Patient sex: M
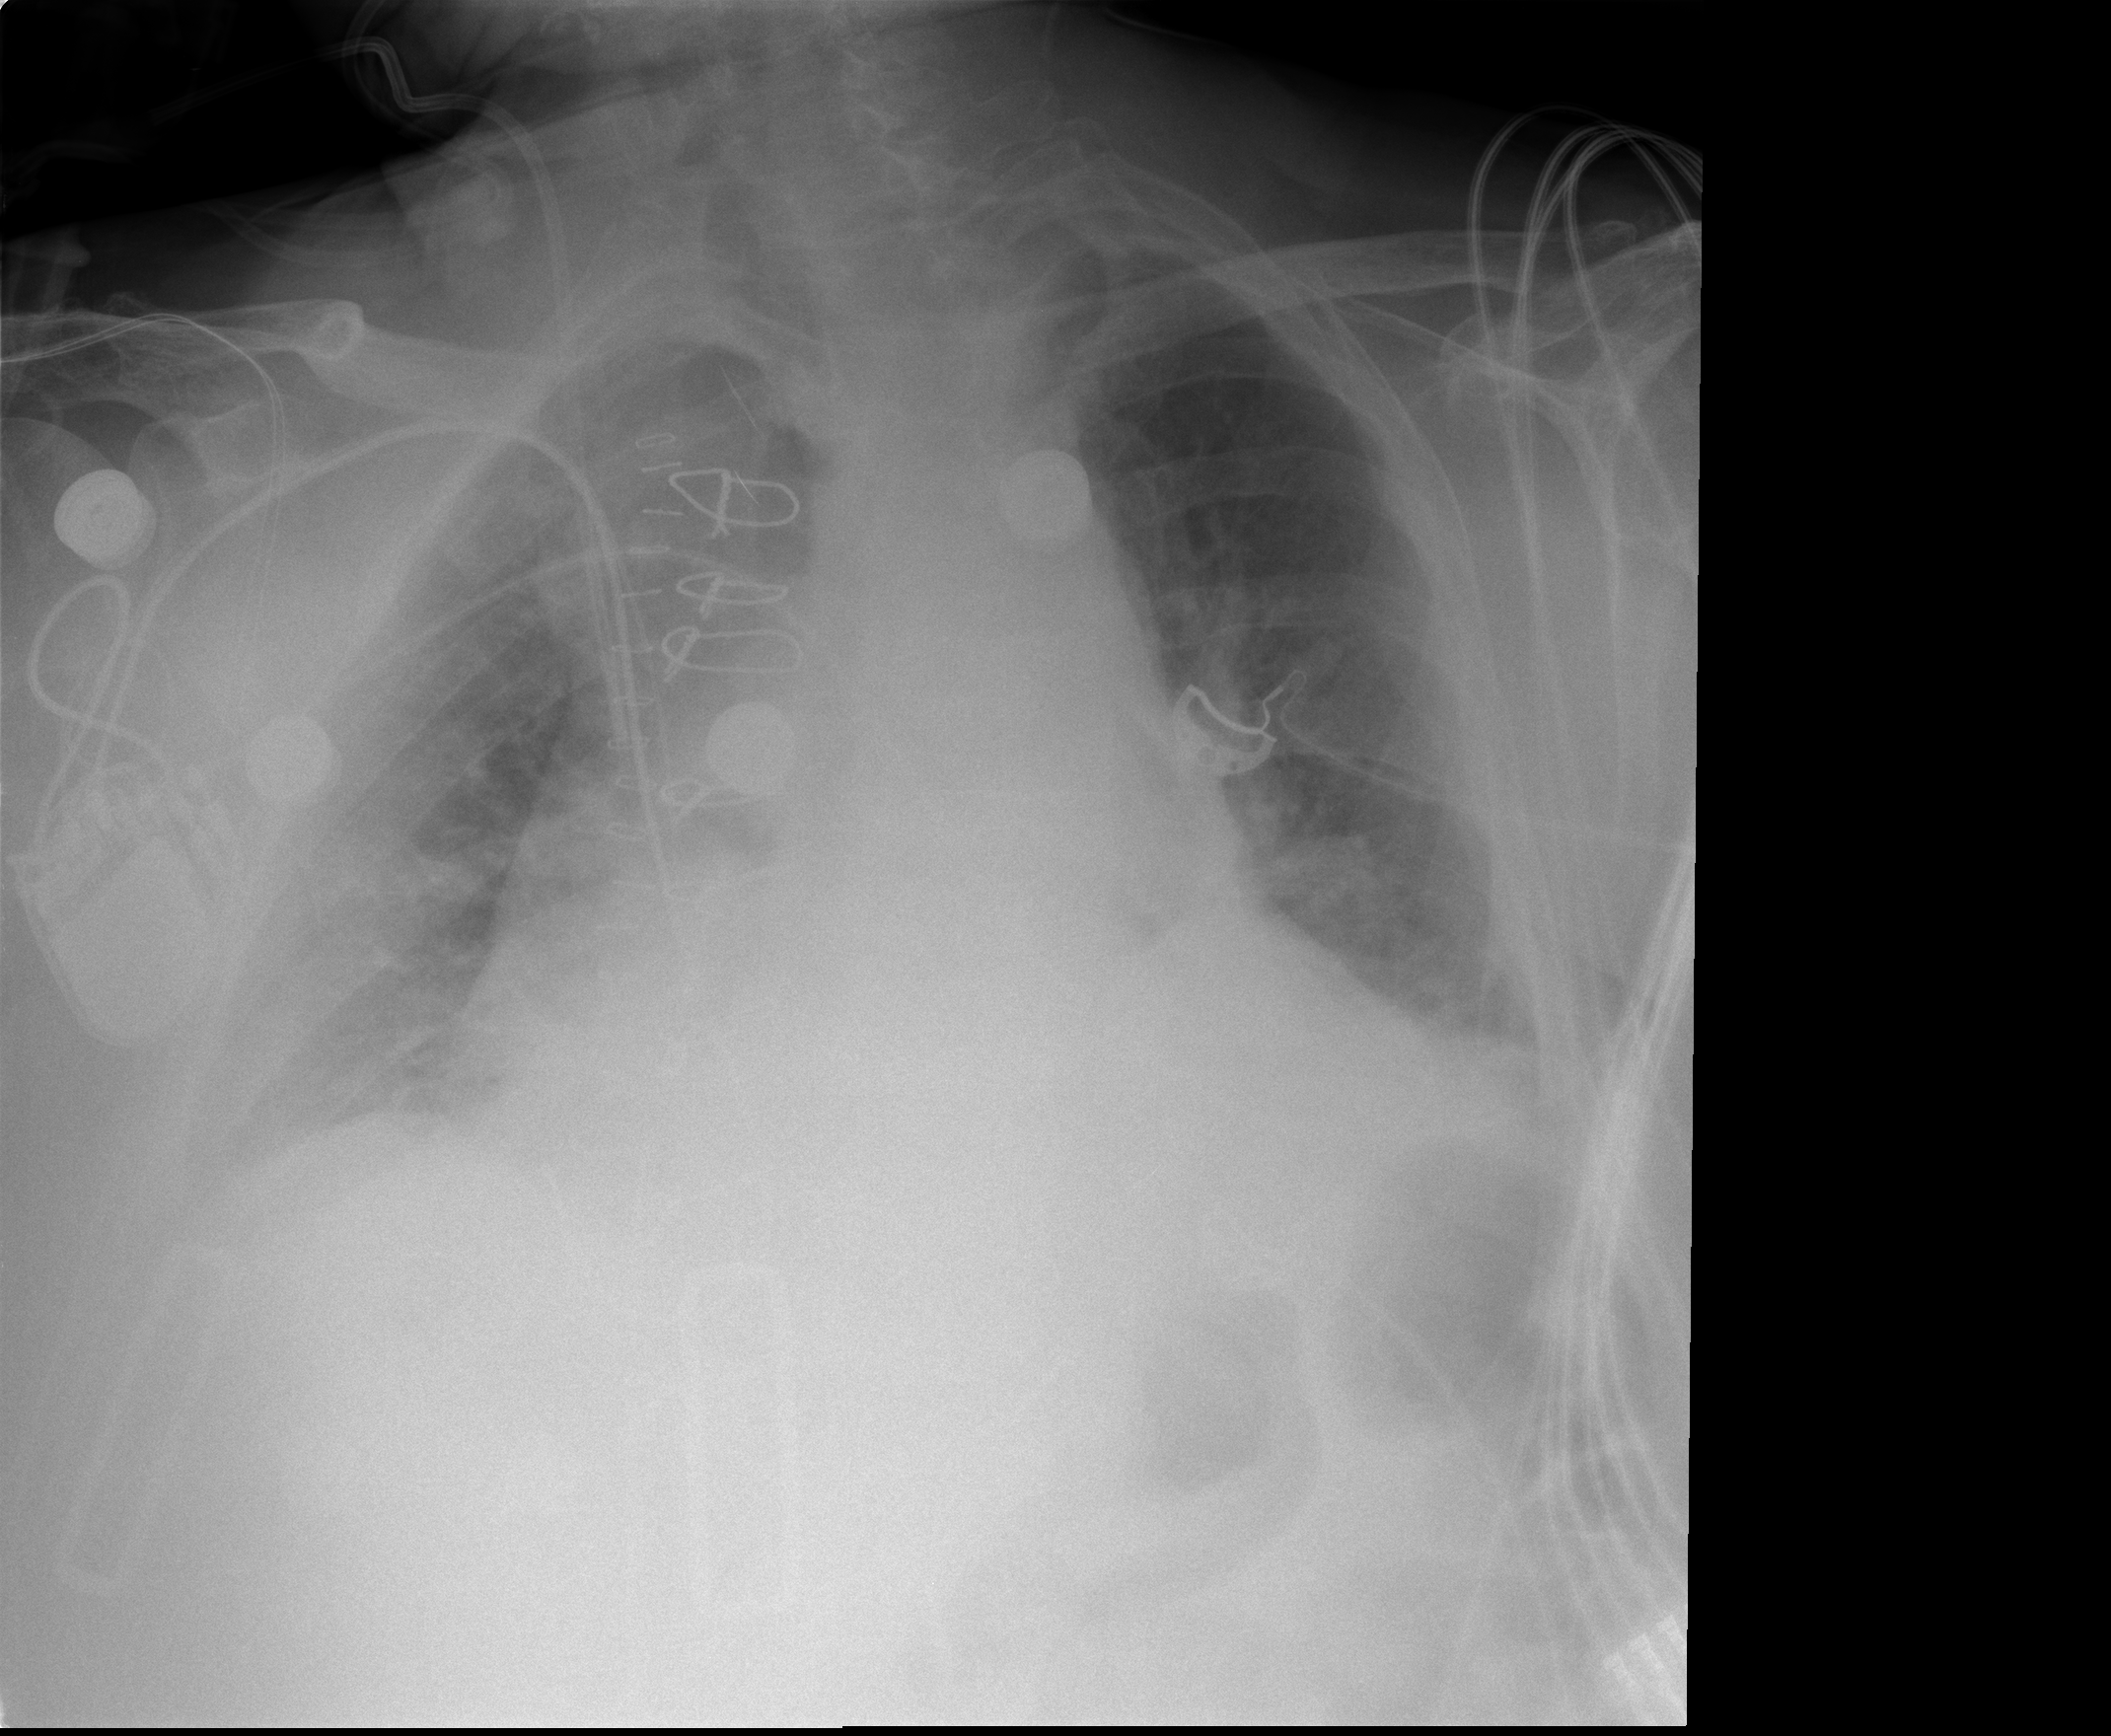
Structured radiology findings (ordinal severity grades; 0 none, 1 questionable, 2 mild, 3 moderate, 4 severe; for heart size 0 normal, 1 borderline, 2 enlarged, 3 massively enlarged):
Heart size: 2
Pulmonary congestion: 2
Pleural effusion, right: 2
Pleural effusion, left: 1
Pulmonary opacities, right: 1
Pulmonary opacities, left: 0
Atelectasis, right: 2
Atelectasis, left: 2